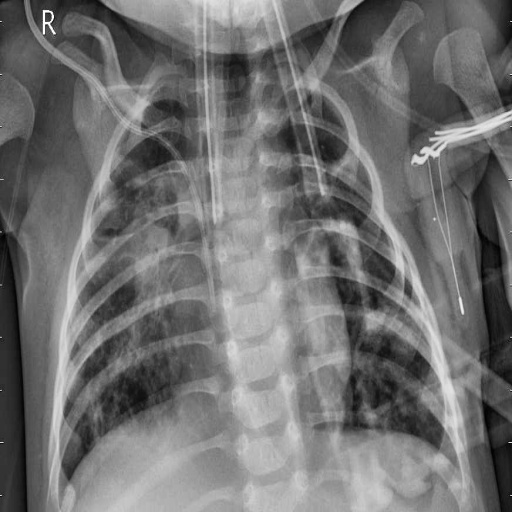
Finding: PNEUMONIA